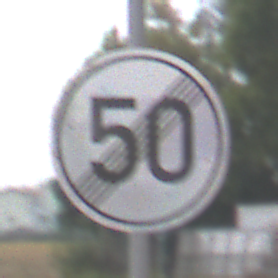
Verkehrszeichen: EndeGeschwindigkeit50
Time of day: Midday
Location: Outdoor (Suburban)
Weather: Overcast
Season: NotSpecified
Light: Natural